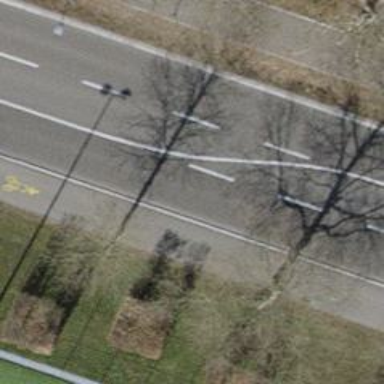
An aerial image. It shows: Primary highway with asphalt surface. There are sidewalks on both sides of the road.